Question: I am the only programmer on this project and I would like to work on two different computers so I'm storing the project in dropbox. Should I check "Create local git repository"? What are the impacts?

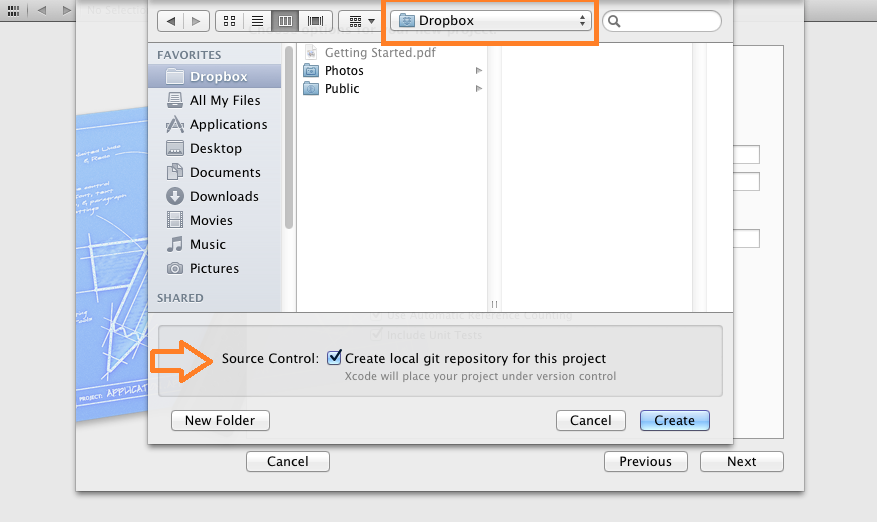
Answer: Creating the local git repository means you will be able to version-control your source code, which I would consider a good thing. Now, having a git repository in a DropBox is dangerous in case the DropBox folder is shared, if two people change stuff at the same time in that shared git repository, you will end up in a DropBox conflict nightmare.
Assuming your DropBox folder is only visible to you, and you will not work on both computers at the same time (seems unlikely), it is absolutely fine to have the local git repository in the DropBox, though it will increase the space consumed off your DropBox account (that's pretty much the only side-effect, that and bandwidth usage for synchronization).